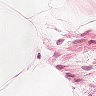
Metastatic tissue present: no